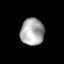
Tissue: prostate
Cell type: T cells
Senescence score: 0.3476
Nuclear area (px): 621
Mean DAPI intensity: 170.691